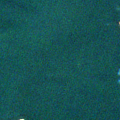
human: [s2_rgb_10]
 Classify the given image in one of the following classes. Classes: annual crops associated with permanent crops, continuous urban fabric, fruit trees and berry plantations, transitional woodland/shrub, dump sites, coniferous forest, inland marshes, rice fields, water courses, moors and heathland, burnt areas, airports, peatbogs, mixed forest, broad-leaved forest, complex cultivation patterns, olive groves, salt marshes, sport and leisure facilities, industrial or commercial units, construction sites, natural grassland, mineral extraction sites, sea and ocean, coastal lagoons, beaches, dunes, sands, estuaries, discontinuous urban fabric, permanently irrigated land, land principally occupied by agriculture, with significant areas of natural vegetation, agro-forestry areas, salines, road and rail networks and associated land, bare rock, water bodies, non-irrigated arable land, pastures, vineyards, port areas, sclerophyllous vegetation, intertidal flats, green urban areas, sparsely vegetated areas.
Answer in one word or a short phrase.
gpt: sea and ocean